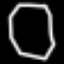
Label: octagon